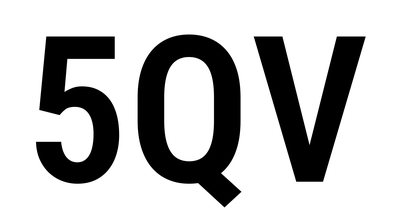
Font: Roboto_Condensed_SemiBold